Interaction volume radius: 10 \u00c5
Interaction volume height: 30 \u00c5
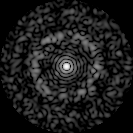
Disorder parameter: 0.8298